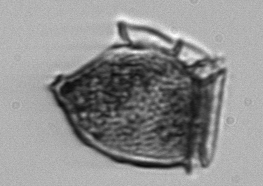
Label: Dinophysis_norvegica